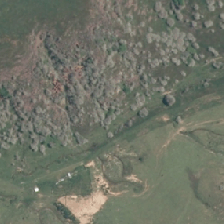
Land cover: low_producing_grassland